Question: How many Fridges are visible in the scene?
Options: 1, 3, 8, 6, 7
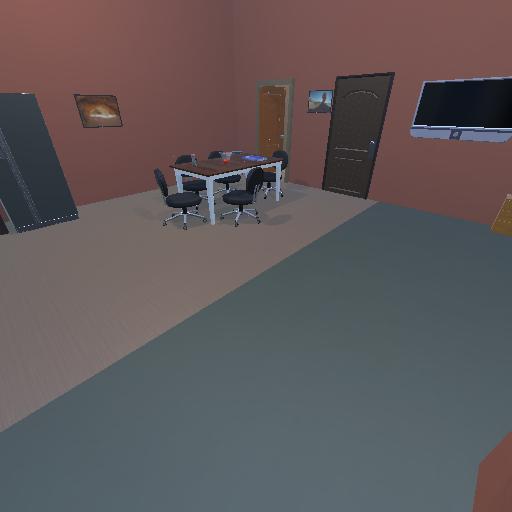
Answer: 1